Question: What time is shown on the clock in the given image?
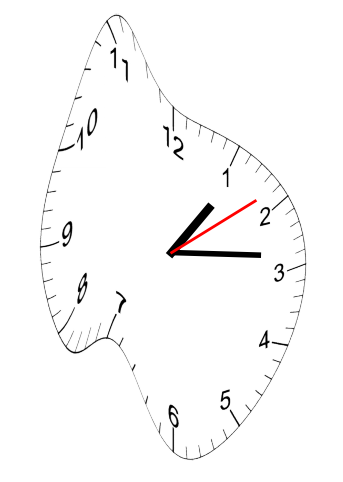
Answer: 01:14:09